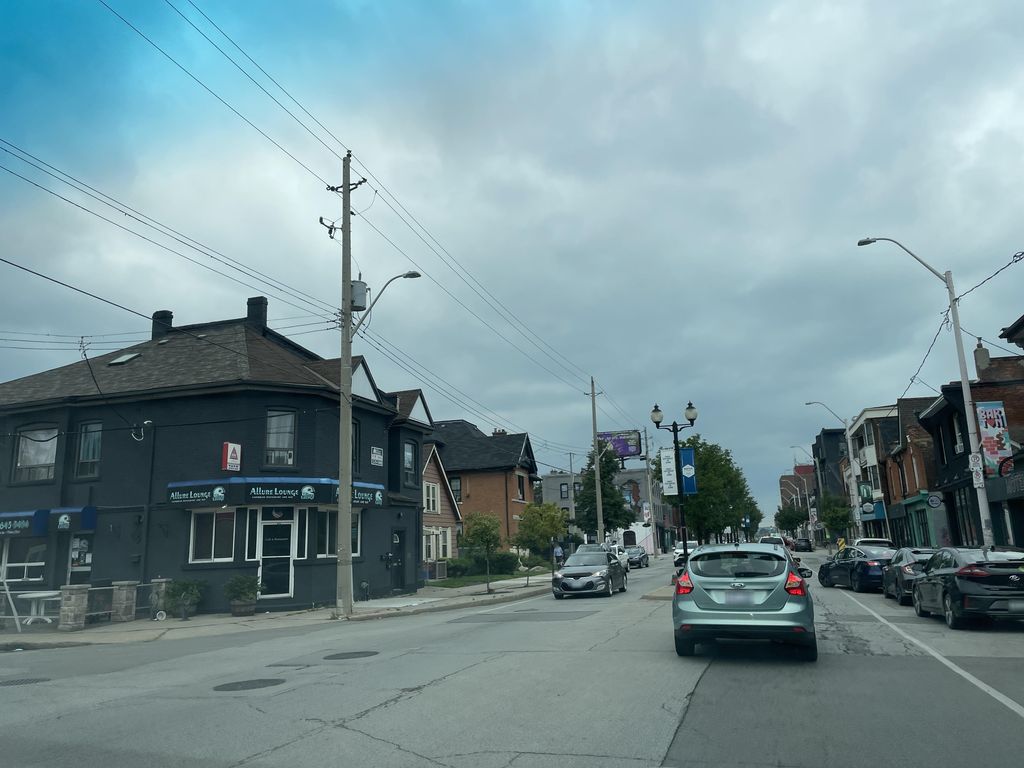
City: hamilton